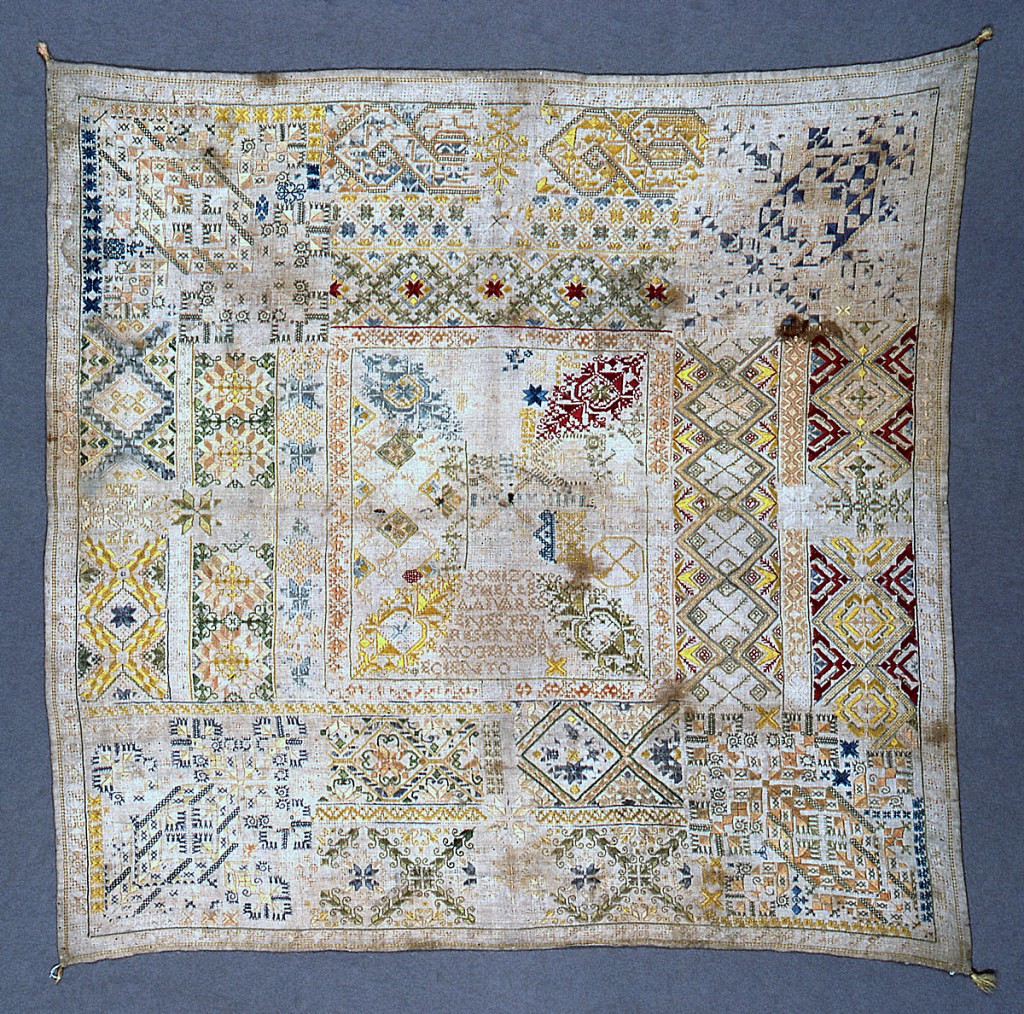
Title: Sampler
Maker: Teresa Alvares
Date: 1700
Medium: silk embroidery, linen foundation Technique: counted satin, double running, stem and cross stitches on plain weave
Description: Central square with decoration and inscription ("Made by Teresa Alvares in this year 1700").  Surrounded by a wide border with corner designs.  Tassels at each corner.